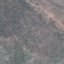
Label: HerbaceousVegetation